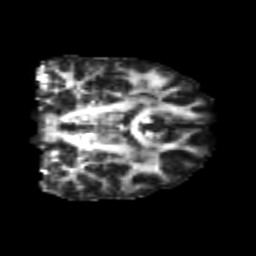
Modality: FA
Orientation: coronal
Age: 24
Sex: male
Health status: healthy
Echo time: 0.074 s